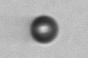
Label: bead